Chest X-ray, PA view. Patient: 73 years old, sex M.
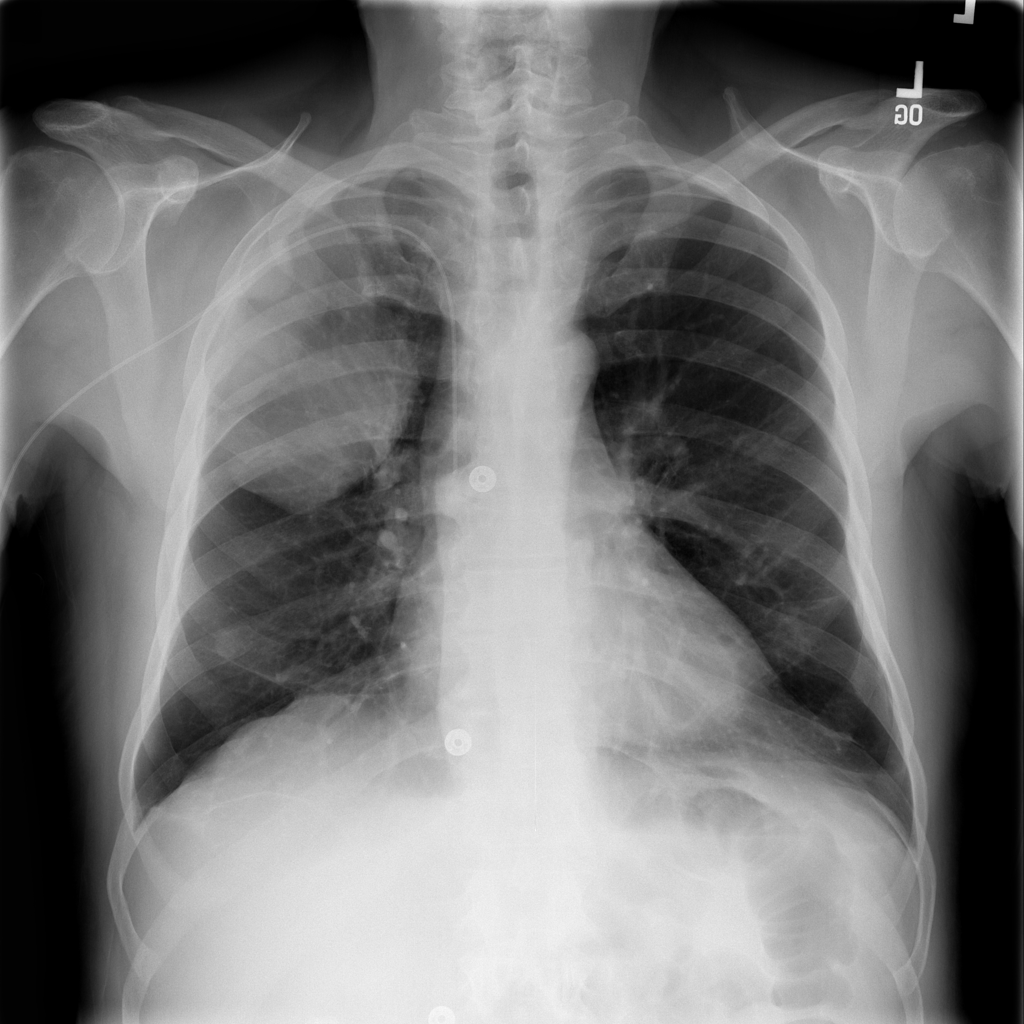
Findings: Mass